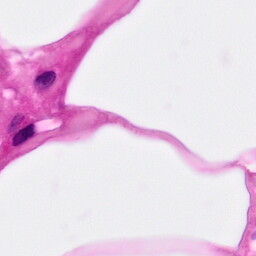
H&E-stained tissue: Pancreatic